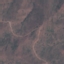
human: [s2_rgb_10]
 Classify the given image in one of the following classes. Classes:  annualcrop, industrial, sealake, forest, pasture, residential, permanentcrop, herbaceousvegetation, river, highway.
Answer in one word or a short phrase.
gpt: HerbaceousVegetation